Question: I used to run eclipse on my laptop. I have installed and used Secunia PSI application in order to update the apps, but once I done that I cannot run Eclipse.
This is what I have:

I set the PATH to the directory which contains javaw.exe app. The path at the PATH variable is the same as of CLASSPATH variable.
So, what are your resolutions? Done, it works now. I just simply needed to add '.;' at the end of the path link at the PATH.
Cheers
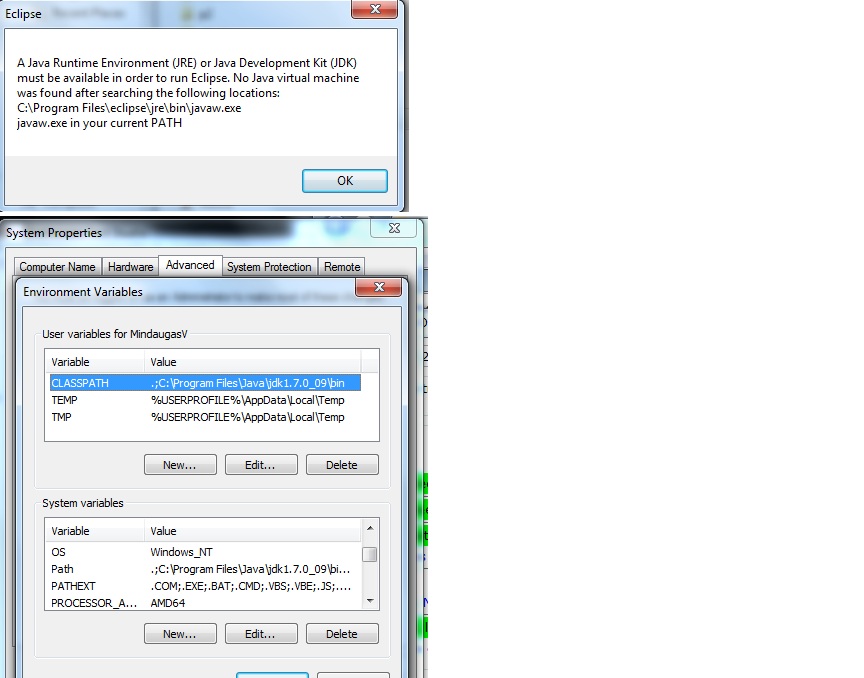
Answer: As the error message clearly states, Eclipse cannot find the entire JVM.
Add the directory that contains 'javaw.exe' to your PATH.